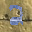
Label: 2